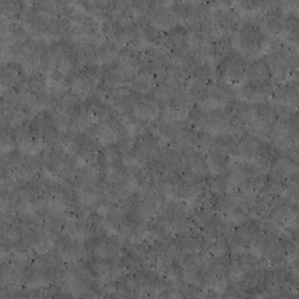
Label: non_frost